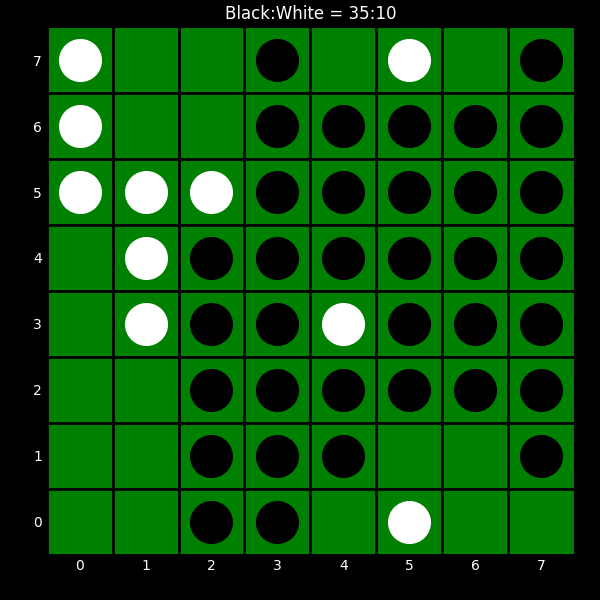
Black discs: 35
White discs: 10